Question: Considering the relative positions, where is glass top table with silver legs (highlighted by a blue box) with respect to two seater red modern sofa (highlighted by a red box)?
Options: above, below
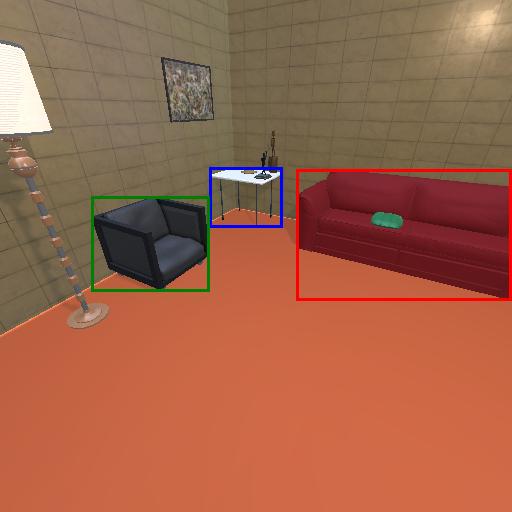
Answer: above